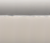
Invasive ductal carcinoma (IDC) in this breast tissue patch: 0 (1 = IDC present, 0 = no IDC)